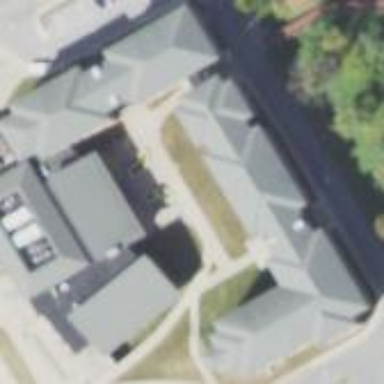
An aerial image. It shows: Dormitory building.